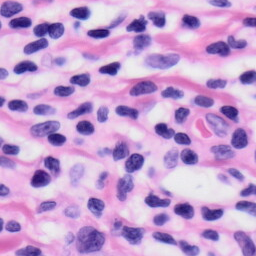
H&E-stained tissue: Skin